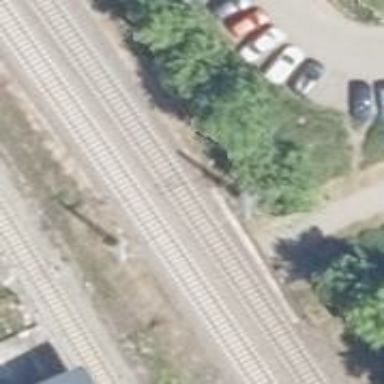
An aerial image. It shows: Railway bridge with electrified contact lines.